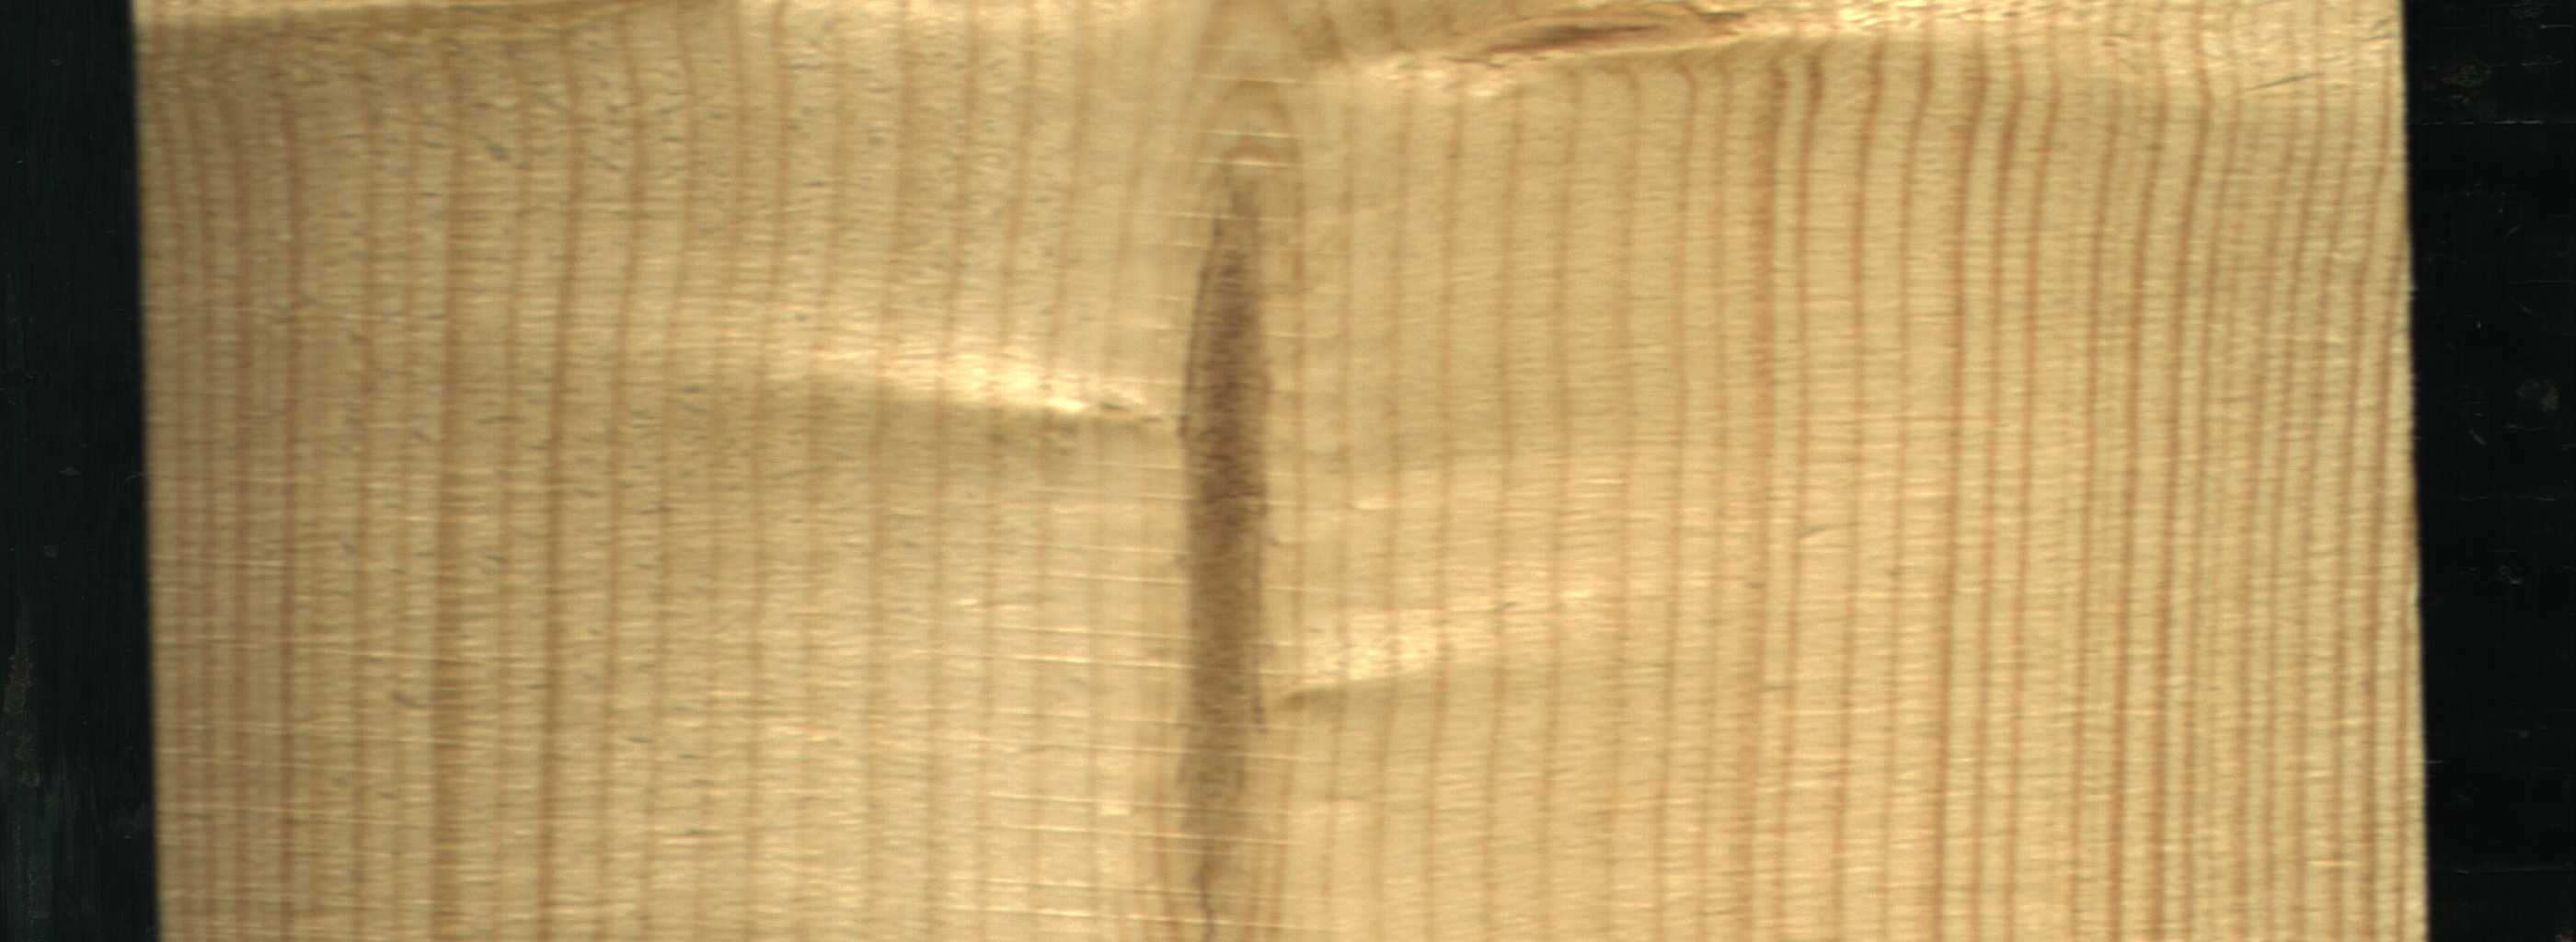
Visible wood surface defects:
Quartzity
Live_Knot